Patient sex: F
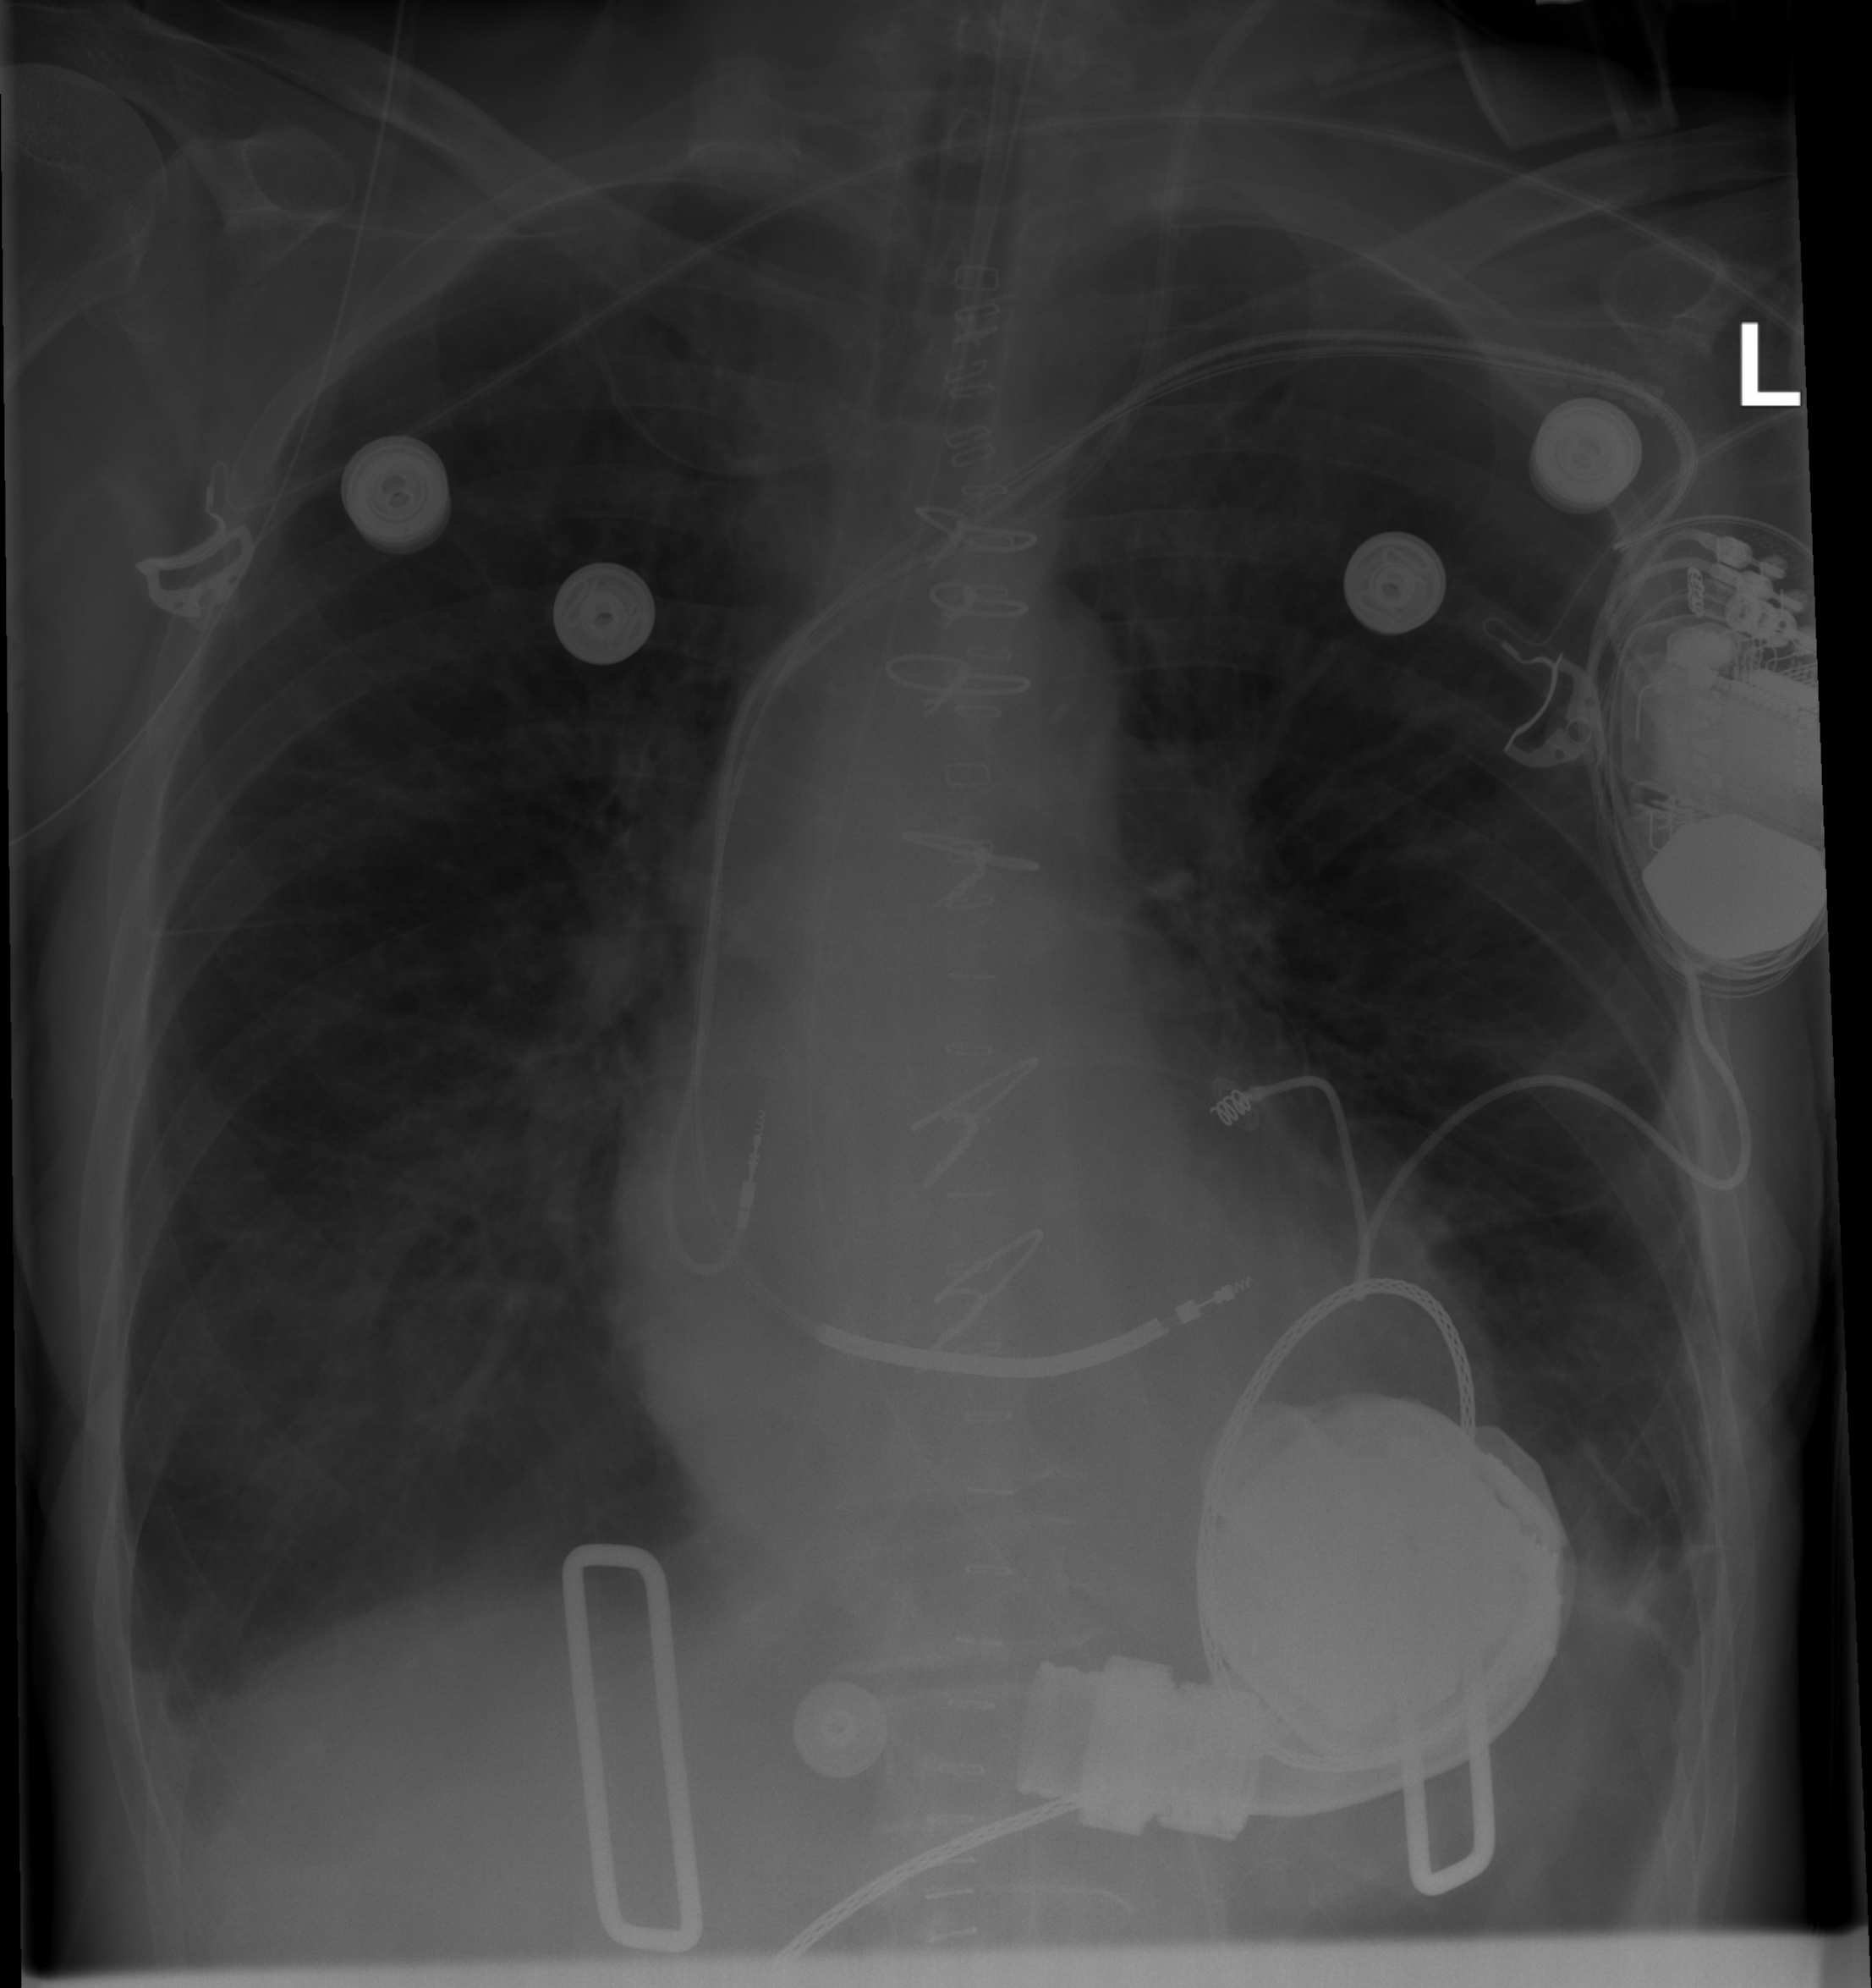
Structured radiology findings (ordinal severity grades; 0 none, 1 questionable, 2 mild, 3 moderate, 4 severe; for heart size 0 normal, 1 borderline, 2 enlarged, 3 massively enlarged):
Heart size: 1
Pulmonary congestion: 0
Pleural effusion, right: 2
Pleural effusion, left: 2
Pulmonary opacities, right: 0
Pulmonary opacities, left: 0
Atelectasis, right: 0
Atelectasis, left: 2